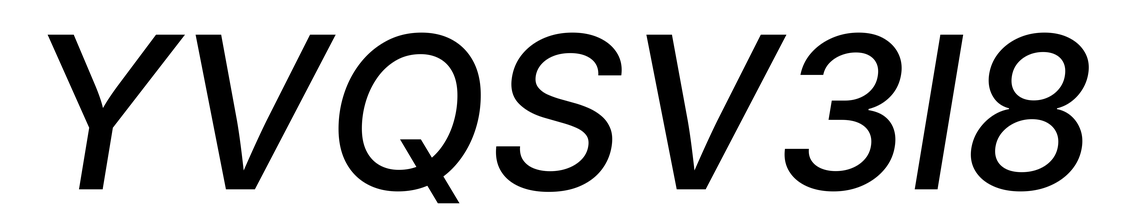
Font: Inter-Italic_Medium_Italic